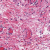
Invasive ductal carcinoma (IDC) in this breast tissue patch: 1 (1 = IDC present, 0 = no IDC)